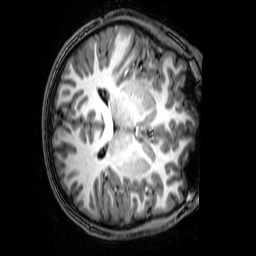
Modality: T1w
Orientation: axial
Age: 19
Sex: male
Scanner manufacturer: philips
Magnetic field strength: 3 T
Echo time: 0.0038 s